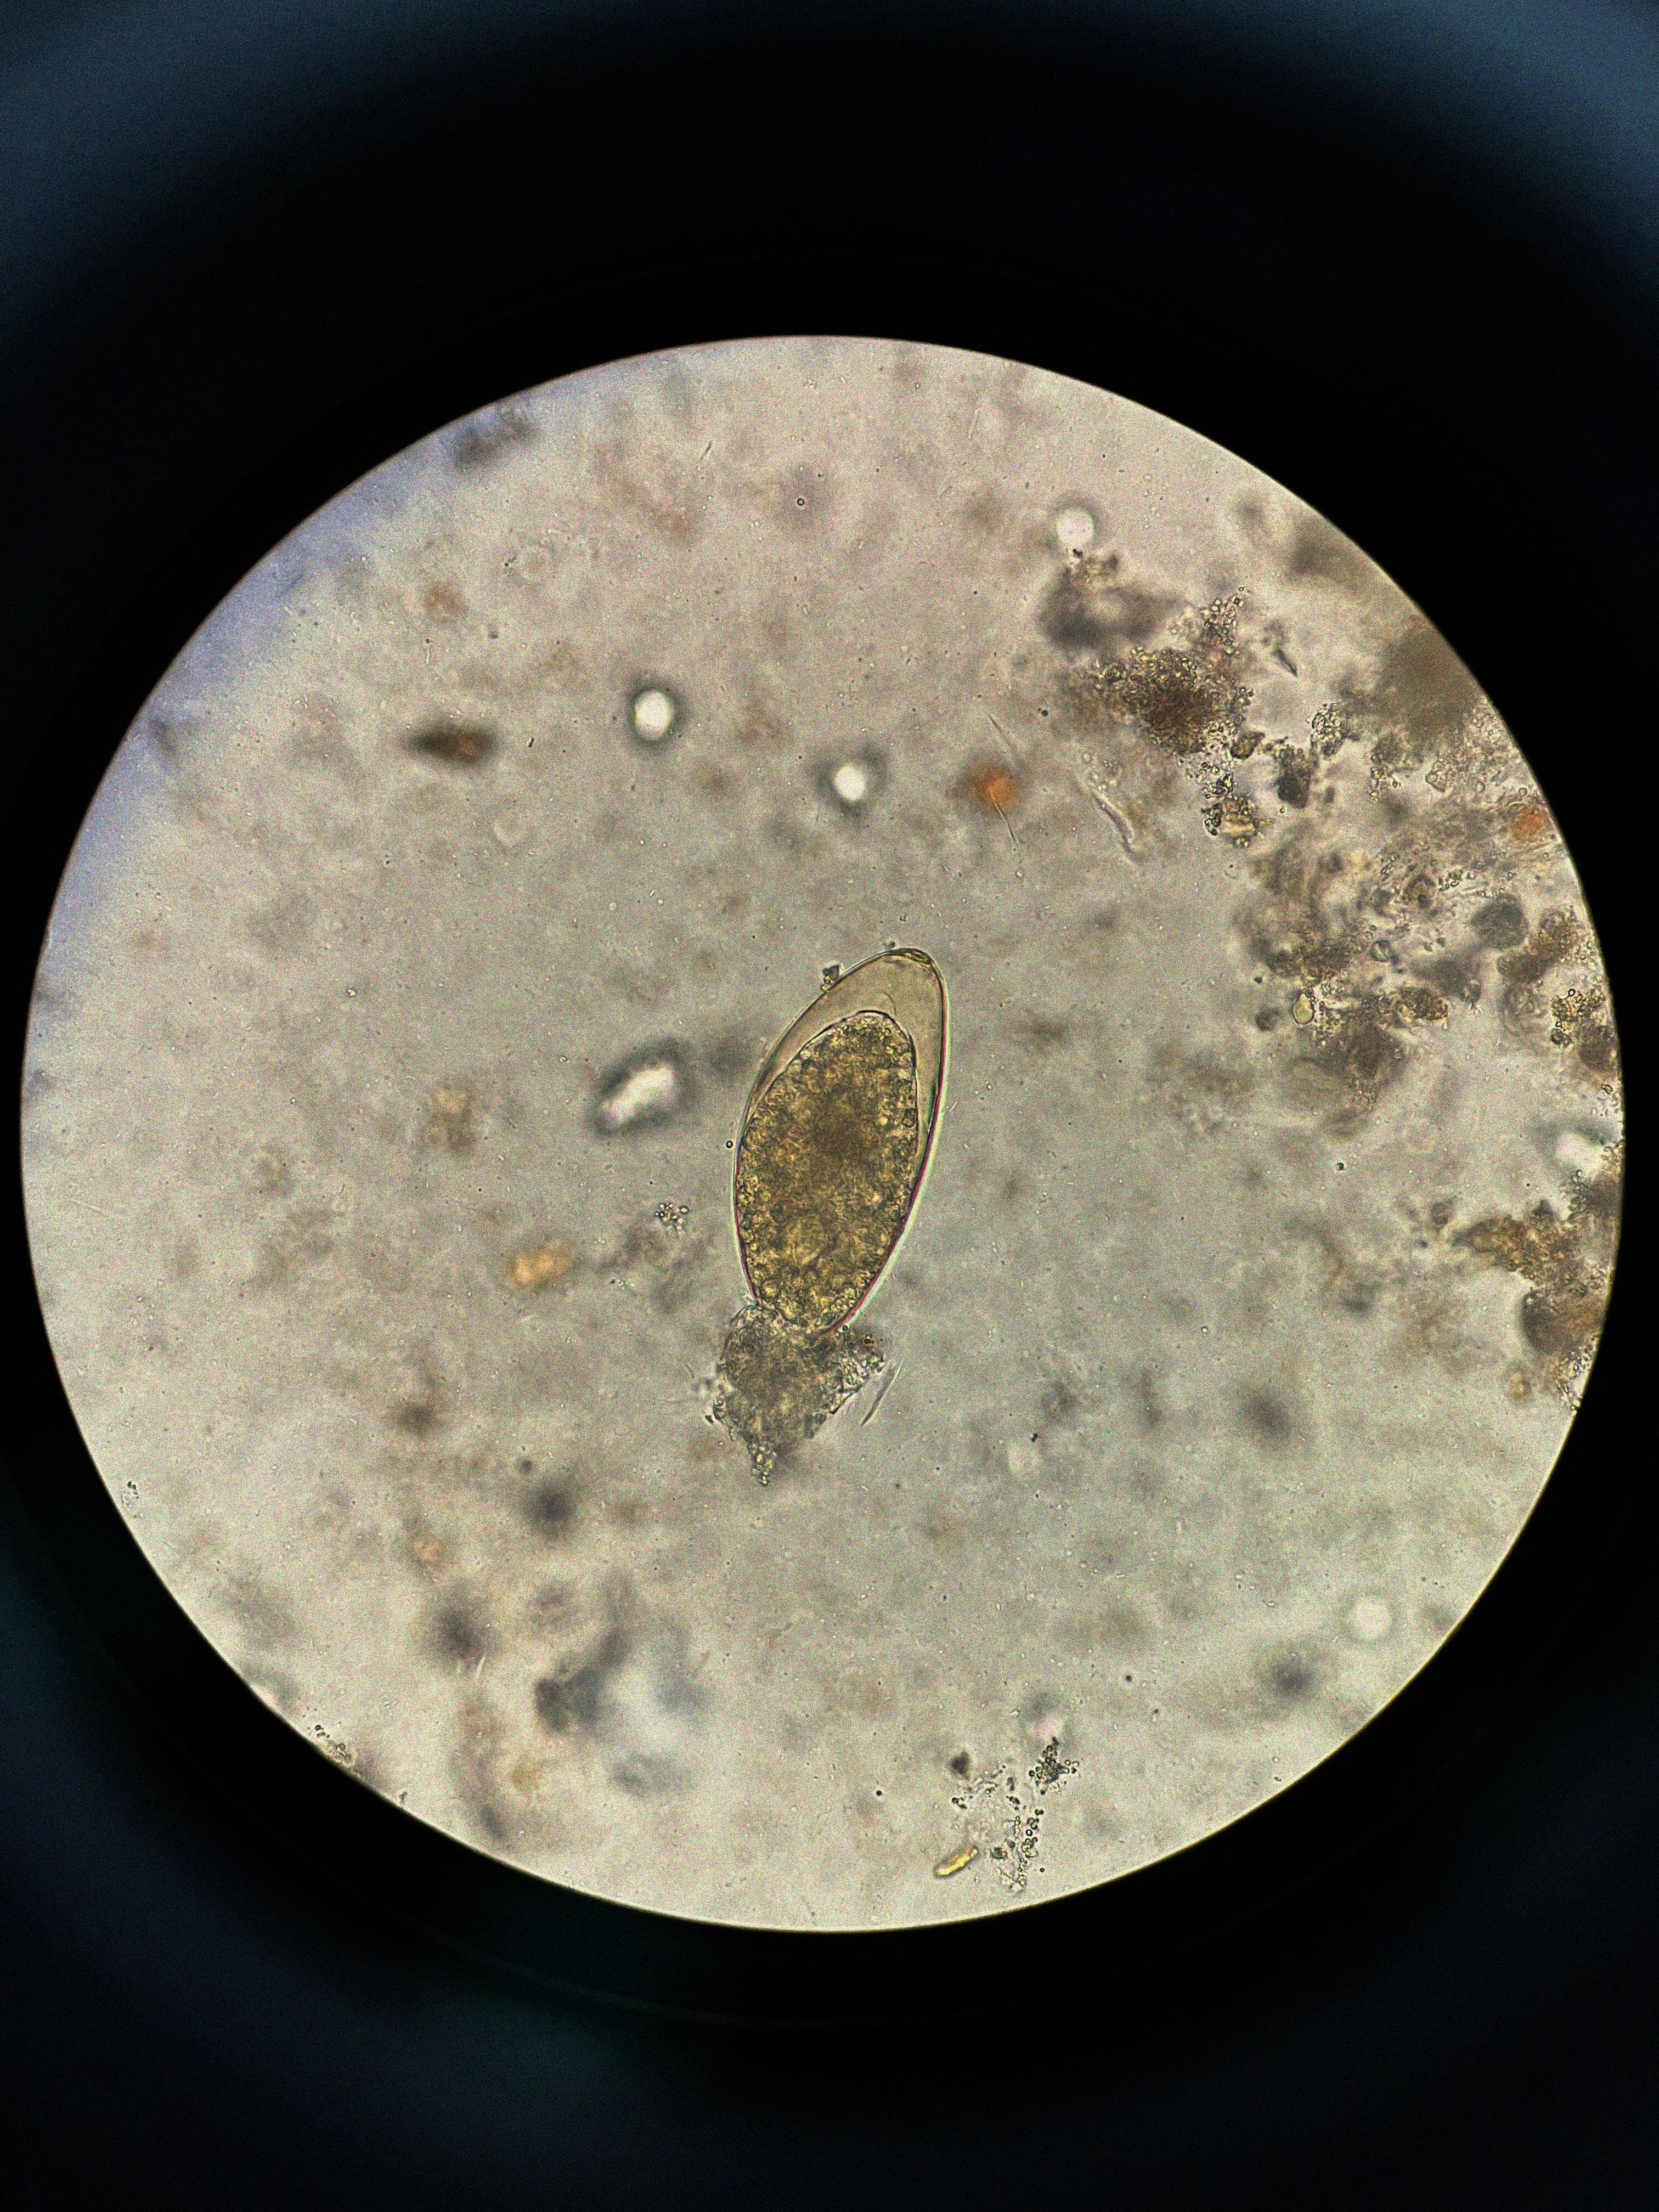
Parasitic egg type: Fasciolopsis buski